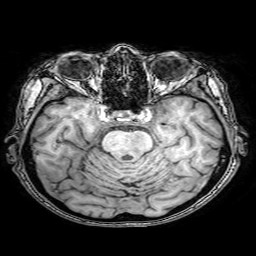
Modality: T1w
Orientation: coronal
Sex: female
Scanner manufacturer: philips
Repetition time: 0.008284 s
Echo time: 0.00382 s